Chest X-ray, PA view. Patient: 56 years old, sex F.
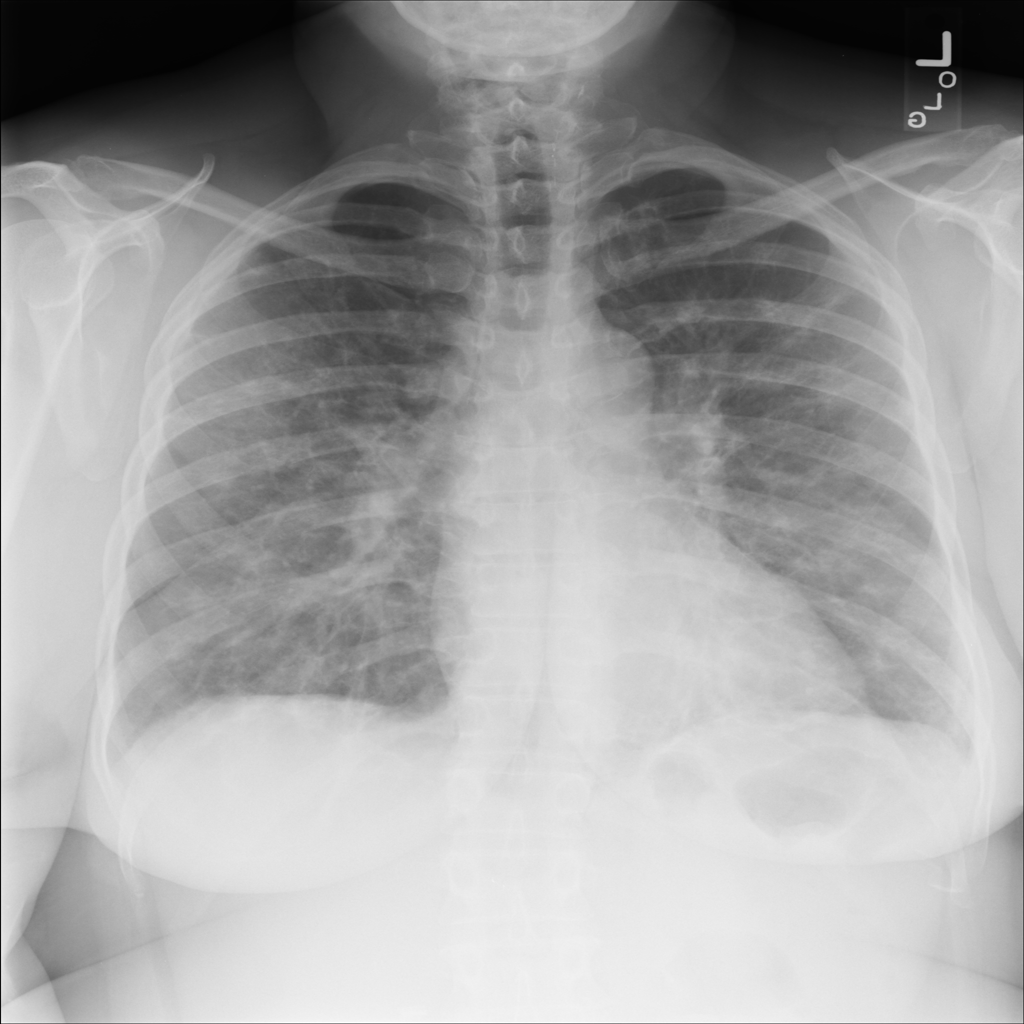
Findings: Infiltration, Nodule